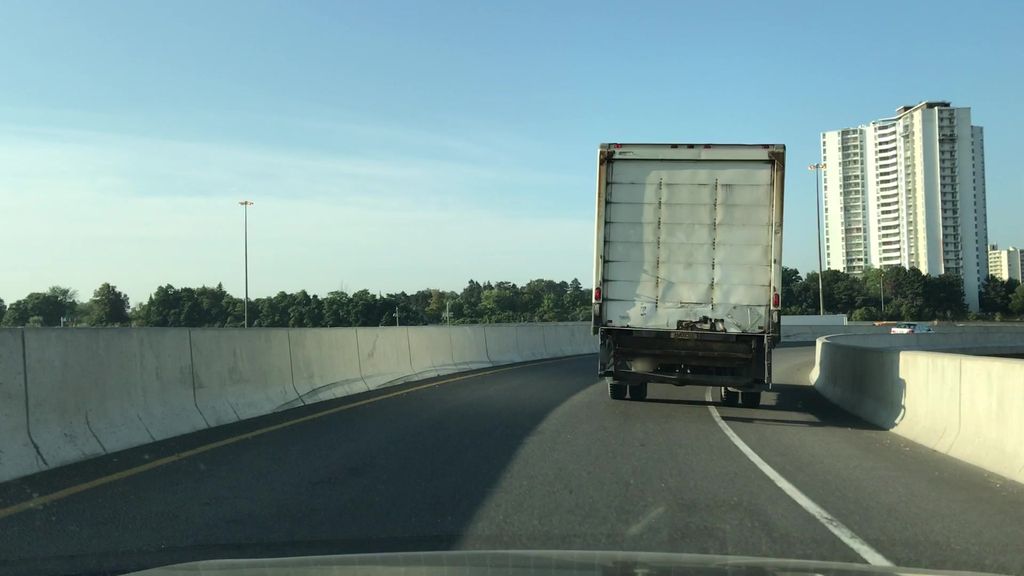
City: toronto